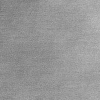
Atmospheric dust classification: dusty